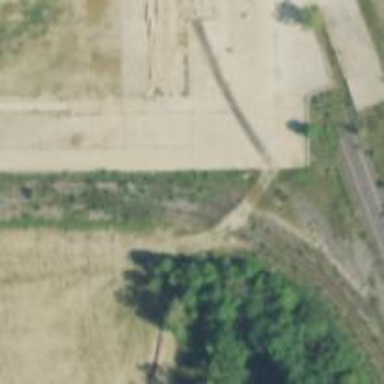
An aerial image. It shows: Disused railway spur service.